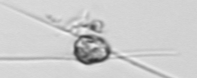
Label: Chaetoceros_danicus